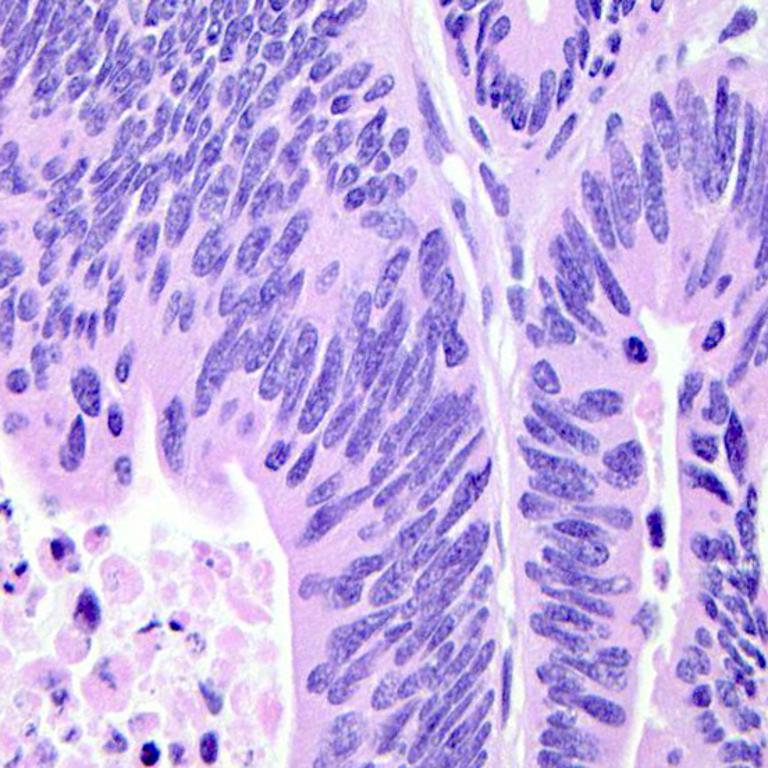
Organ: colon
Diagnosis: adenocarcinomas